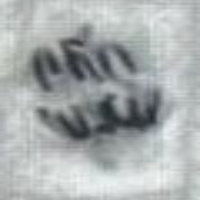
Label: anaphase